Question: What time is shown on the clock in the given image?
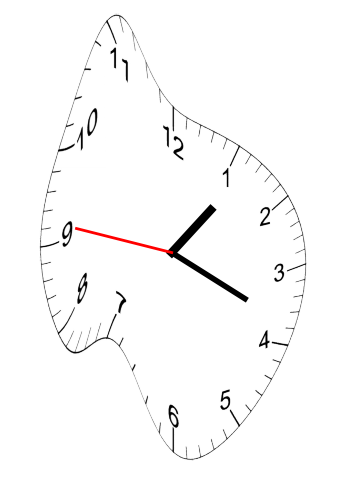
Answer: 01:18:46